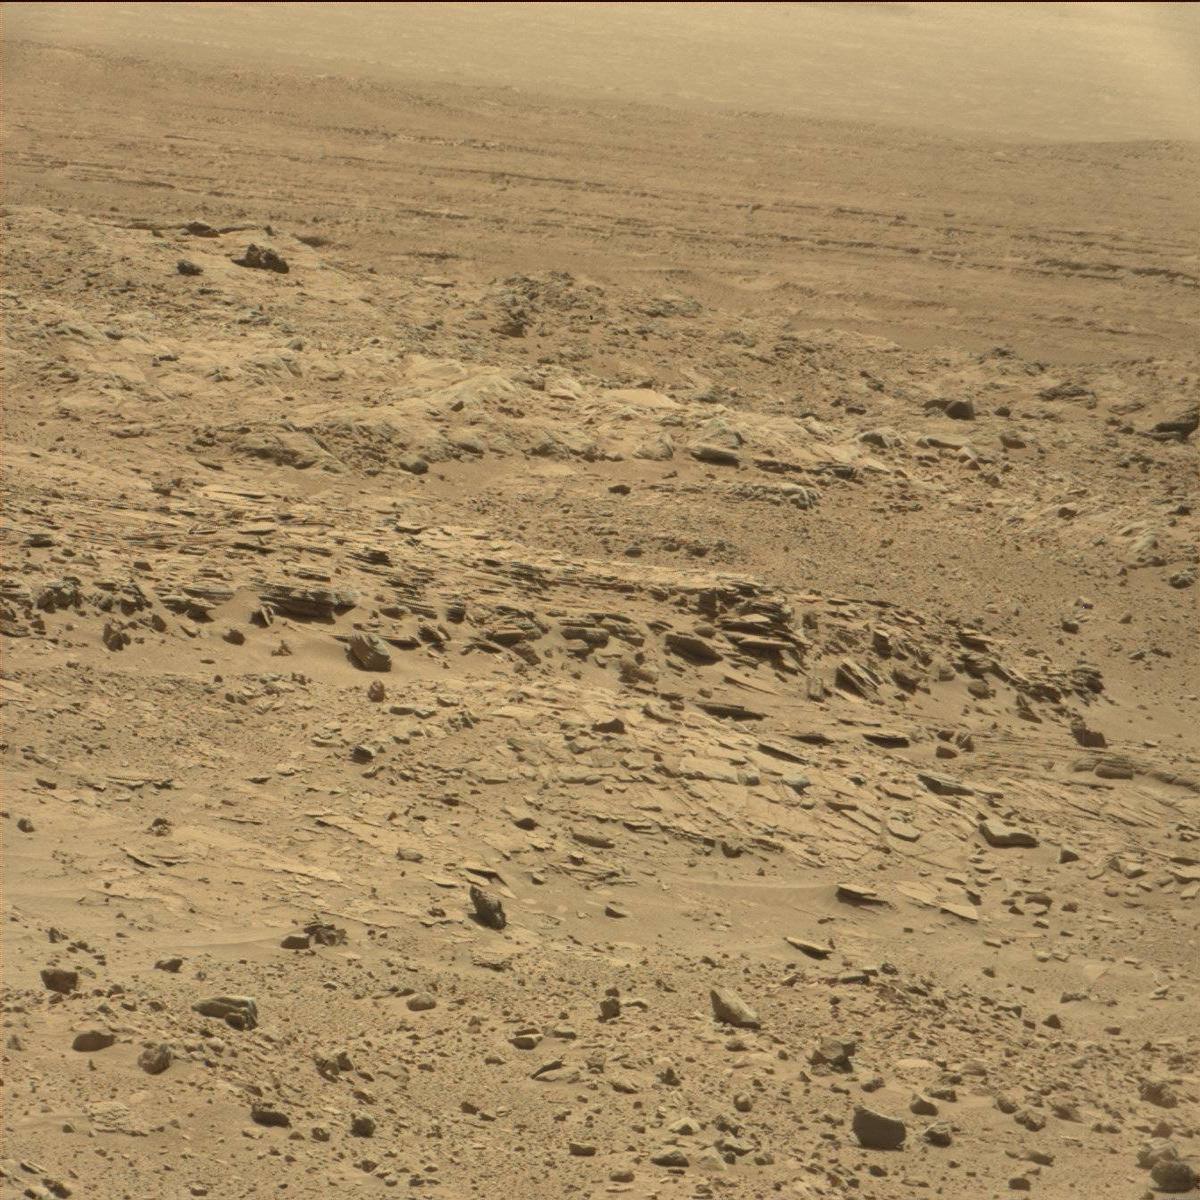
Terrain classes present: Bedrock, Ridge, Rock, Sand / Soil